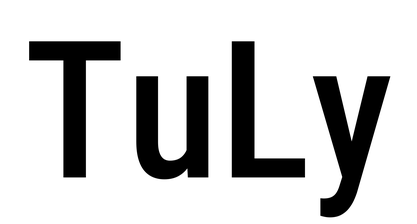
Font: Roboto_Condensed_Medium